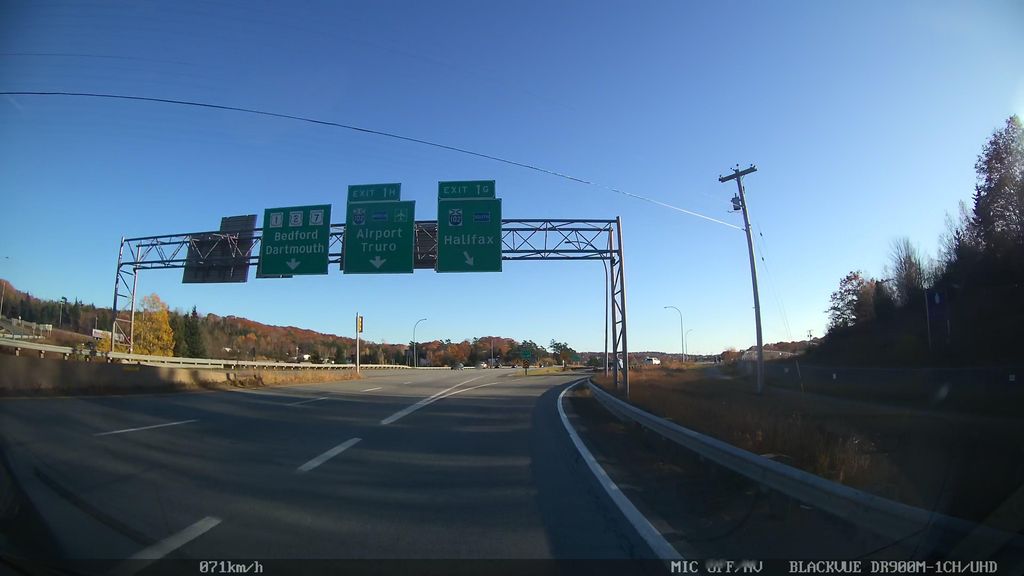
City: halifax